Question: I'm working at a ASP.NET Webforms project and is using Unity for DI.
This project also use DevExpress ASP.NET Ajax Controls.
Now we have run into problem and it seems to be a conflict between DevExpress and Unity.
This is the Unity configuration
'''
[assembly: WebActivator.PostApplicationStartMethod(typeof(Sales.Web.App_Start.UnityWebFormsStart), "PostStart")]
namespace Sales.Web.App_Start
{
/// <summary>
/// Startup class for the Unity.WebForms NuGet package.
/// </summary>
internal static class UnityWebFormsStart
{
/// <summary>
/// Initializes the unity container when the application starts up.
/// </summary>
/// <remarks>
/// Do not edit this method. Perform any modifications in the
/// <see cref="RegisterDependencies" /> method.
/// </remarks>
internal static void PostStart()
{
IUnityContainer container = new UnityContainer();
HttpContext.Current.Application.SetContainer(container);
RegisterDependencies(container);
}
/// <summary>
/// Registers dependencies in the supplied container.
/// </summary>
/// <param name="container">Instance of the container to populate.</param>
private static void RegisterDependencies(IUnityContainer container)
{
// TODO: Add any dependencies needed here
container
.RegisterType<IDbFactory, DbFactory>(new HierarchicalLifetimeManager())
.RegisterType(typeof(IDbProxy<>), typeof(DbProxy<>))
.RegisterType<IErpData, ErpData>(new HierarchicalLifetimeManager())
.RegisterType<ICaseData, CaseData>(new HierarchicalLifetimeManager())
.RegisterType<ICaseCauseData, CaseCauseData>(new HierarchicalLifetimeManager())
.RegisterType<ICaseHandler, CaseHandler>(new HierarchicalLifetimeManager());
}
}
}
'''
Any of this Unity configuration has nothing to do with the DevExpress controls, but i think it hooks up the HttpContext object.
And this error appears only when i use the TabControl from DevExpress, all other controls works well.
See the attached image that describe the error message more in detail.

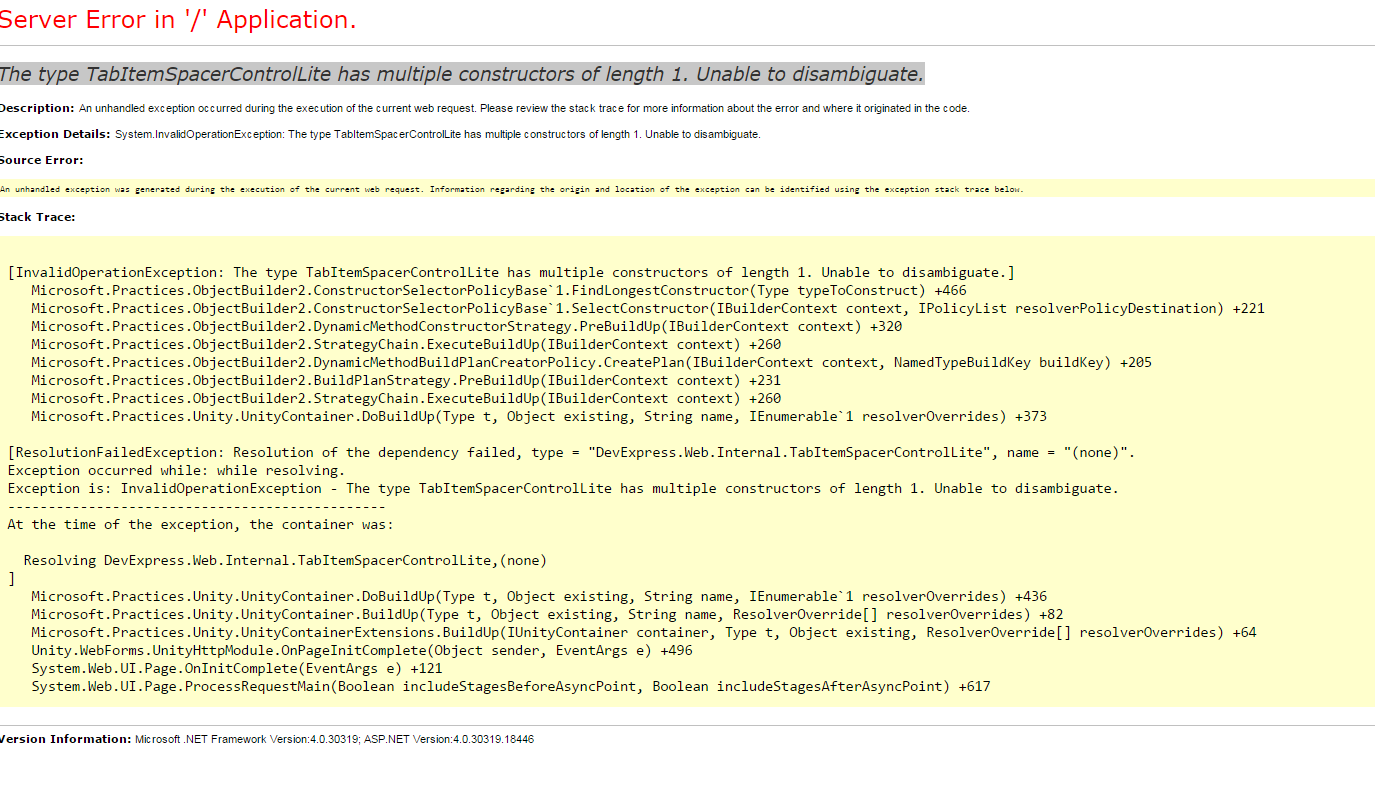
Answer: By convention, Unity prefers the constructor with the longest parameter list if no other configuration was supplied. Having two constructors with parameter list of equal length creates an ambiguity, so Unity throws an exception. That's why it cannot resolve the control you are using.
You can explicitly tell Unity which constructor to prefer:
'''
container.RegisterType<IService, Service>(new InjectionConstructor(typeof(IServiceDependency)));
'''